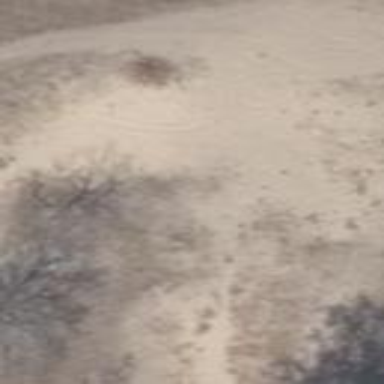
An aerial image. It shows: Sandy area in nature.